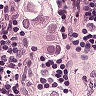
Metastatic tissue present: yes